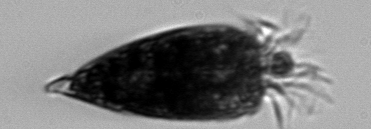
Label: Strombidium_tintinnodes